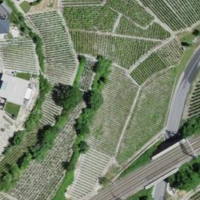
EUNIS habitat code: 40
Species observed at this site:
Stachys recta